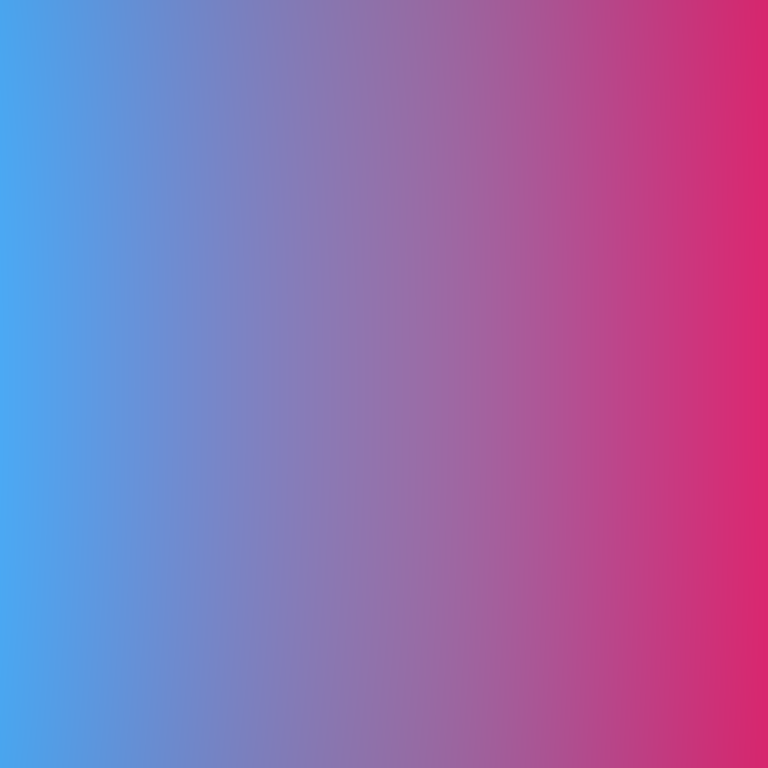
Abstract light effect, smooth gradient from cool blue to vibrant pink, calm atmosphere, soft glow, no room, no furniture, no objects.